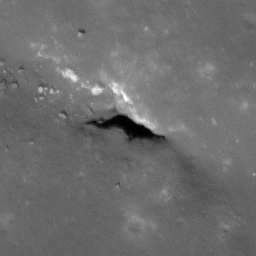
Pit: Copernicus 10
Host crater: Copernicus
Host type: impact_melt
Lunar coordinates: latitude 10.108, longitude 339.946